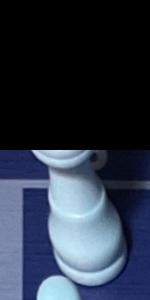
Label: King_White